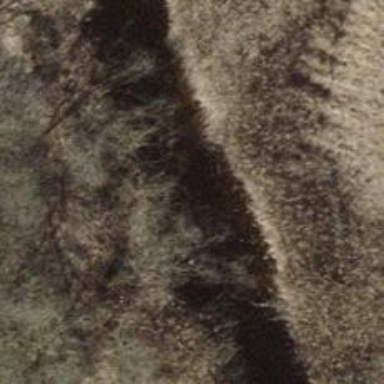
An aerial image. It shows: Ditch in the surroundings.